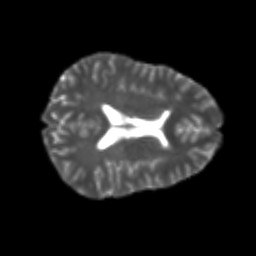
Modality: T2w
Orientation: axial
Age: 26
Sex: female
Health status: healthy
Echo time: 0.074 s